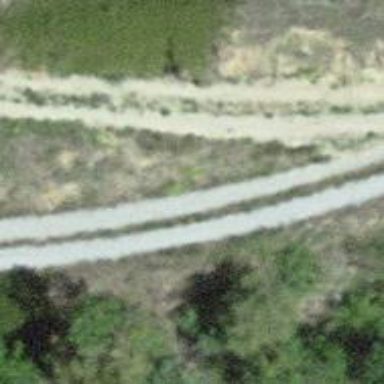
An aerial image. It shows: Abandoned railway.